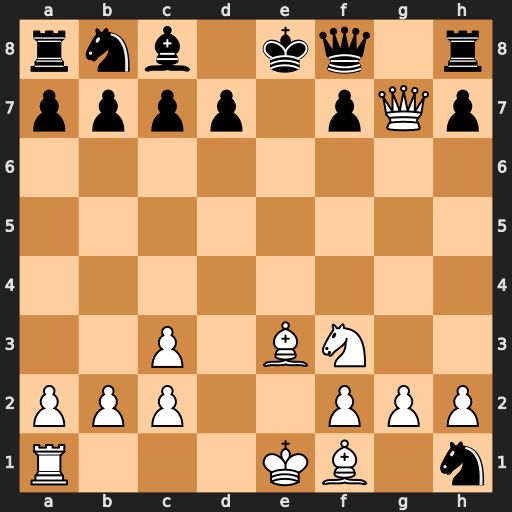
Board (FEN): rnb1kq1r/pppp1pQp/8/8/8/2P1BN2/PPP2PPP/R3KB1n
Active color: w
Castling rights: Qkq
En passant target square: -
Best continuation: Qe5+ Qe7 Qxh8+